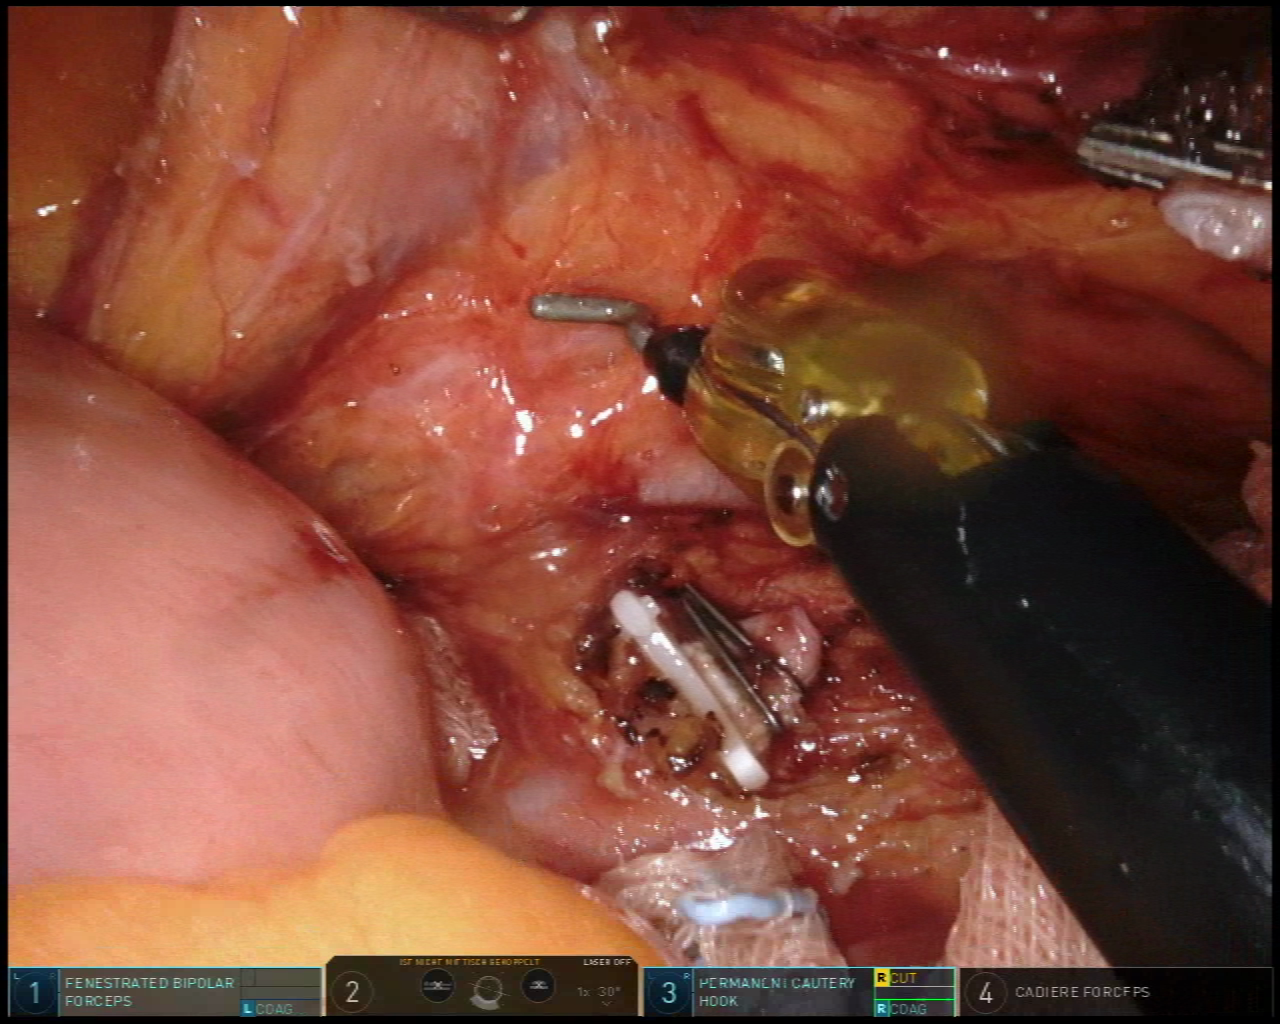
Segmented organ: ureter
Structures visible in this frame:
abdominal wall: no
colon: no
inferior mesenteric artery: no
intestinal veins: no
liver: no
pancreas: no
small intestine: yes
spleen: no
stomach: no
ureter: yes
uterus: no
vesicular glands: no